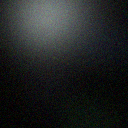
Screen state: off